Question: I am finally getting my head around Git, using tutorials I found on SourceTree's website.
Previously, I created a new branch after each commit when it resulted in a new upload to the App Store. Now, I understand that all commits from the local -> remote repository go to the MASTER branch on the remote.
If this is correct, then am I safe to delete all of the branches, both local and remote other than the MASTER? Here is what it looks like when viewed in SourceTree:

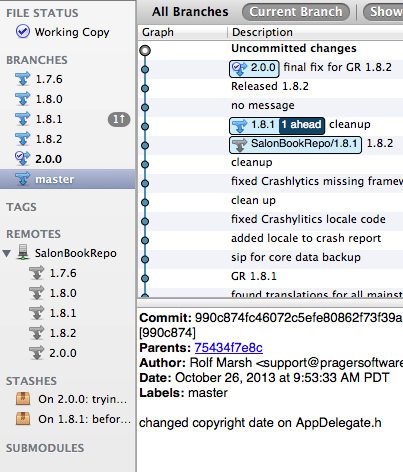
Answer: Judging from your screenshot, you have a completely linear history (no extra commits on the branches after they were created), so deleting all of the branches other than 'master' should not lose any commits. If you want to keep track of certain commits with special names (e.g. to remember where a release was made), you might consider tags ('git tag') instead.